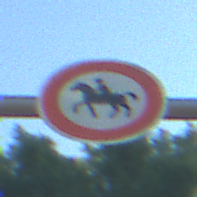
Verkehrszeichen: VerbotReiter
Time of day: MorningAfternoon
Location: Outdoor (RoadRail)
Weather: Clear
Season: NotSpecified
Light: Natural